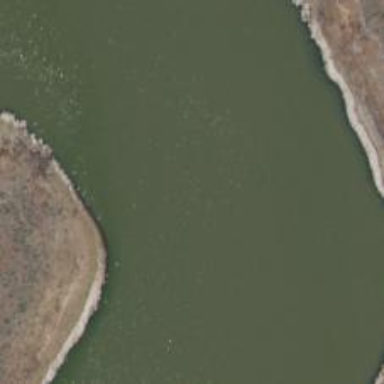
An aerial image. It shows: Reservoir area.